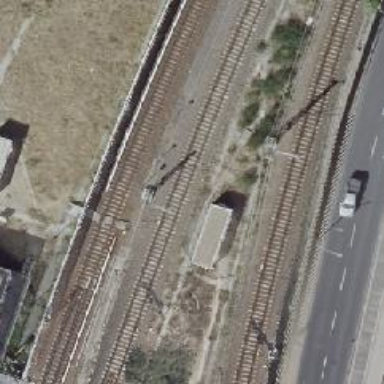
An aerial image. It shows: Milestone along the railway with catenary mast.